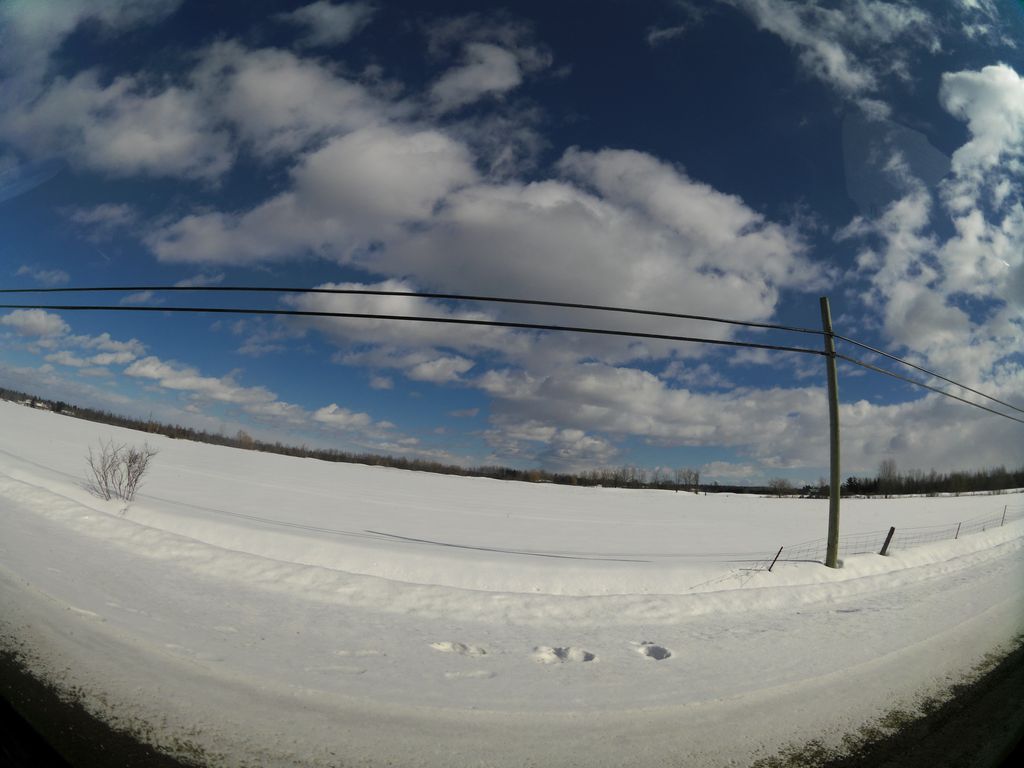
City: ottawa-gatineau